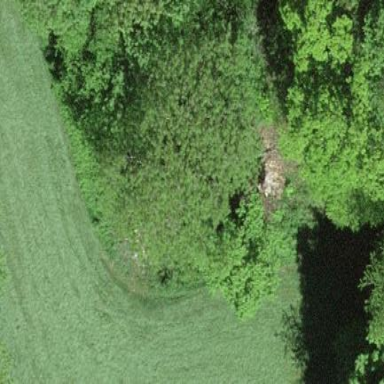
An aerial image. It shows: Forest area.